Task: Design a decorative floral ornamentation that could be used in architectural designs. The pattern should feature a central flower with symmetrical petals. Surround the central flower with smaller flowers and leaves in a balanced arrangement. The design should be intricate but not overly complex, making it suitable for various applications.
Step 591:
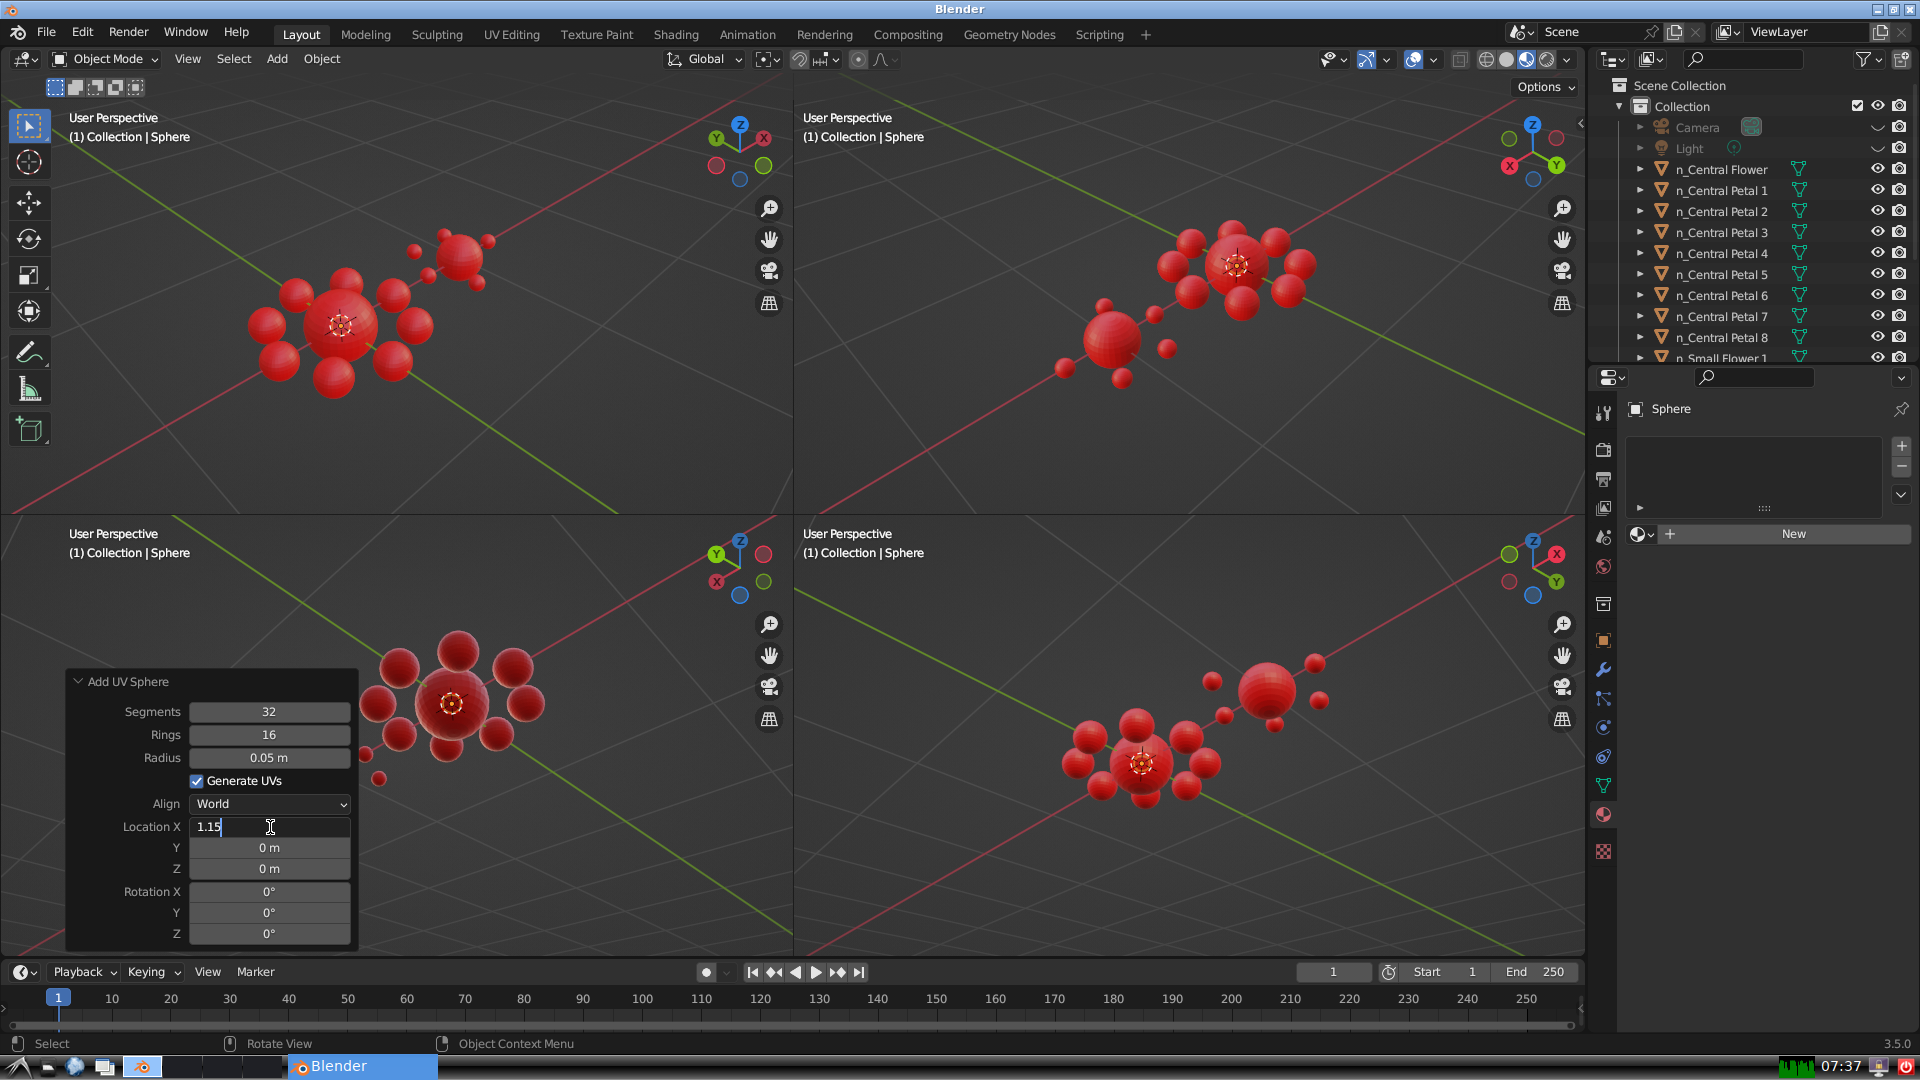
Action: {"key_press": ['Return']}